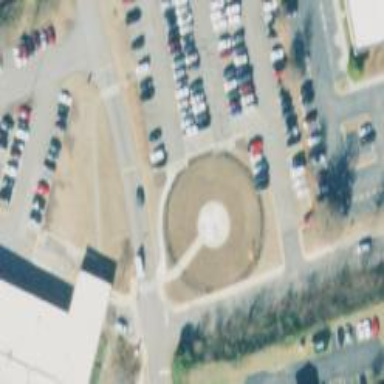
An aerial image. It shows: Image of helipad at airport.